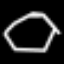
Label: octagon